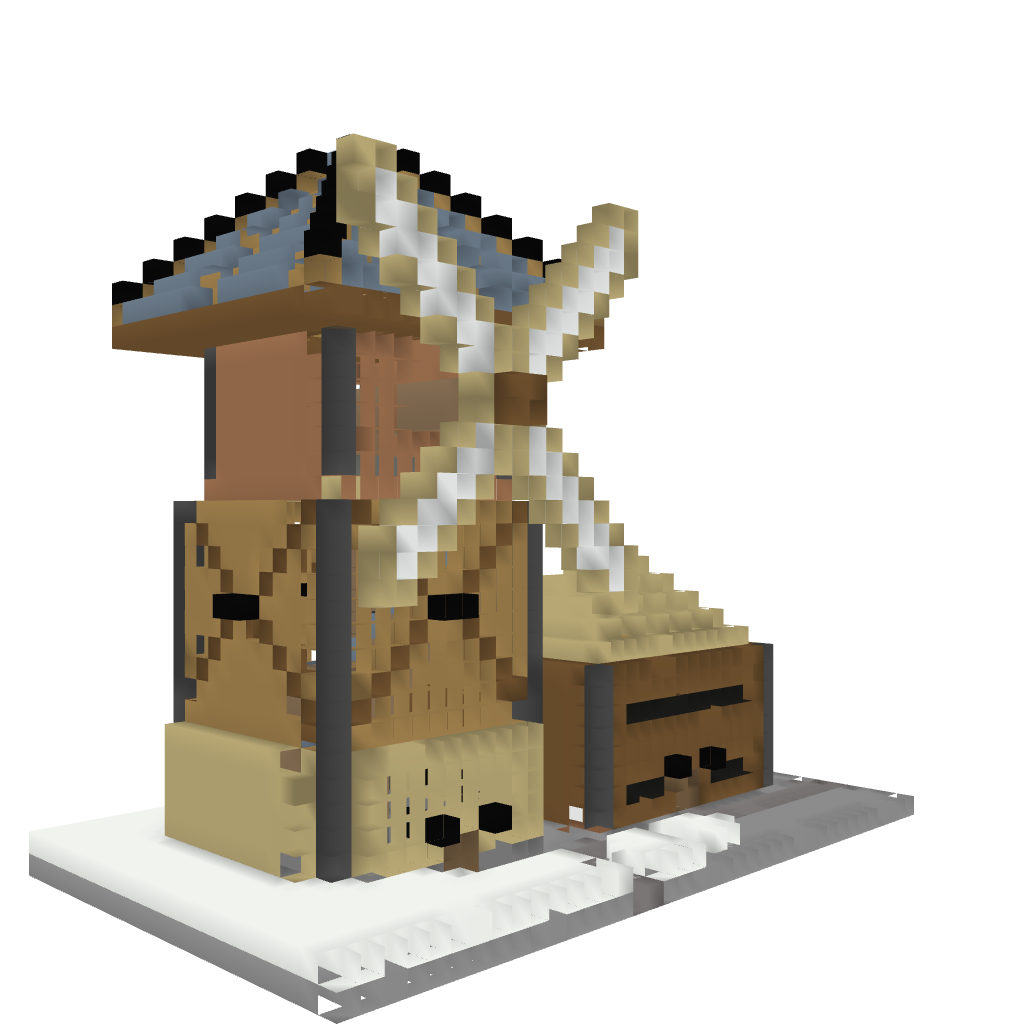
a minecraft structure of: Windmill with house